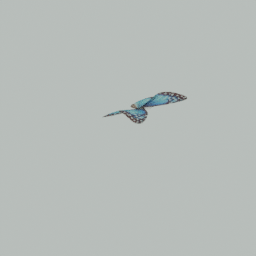
Label: animals